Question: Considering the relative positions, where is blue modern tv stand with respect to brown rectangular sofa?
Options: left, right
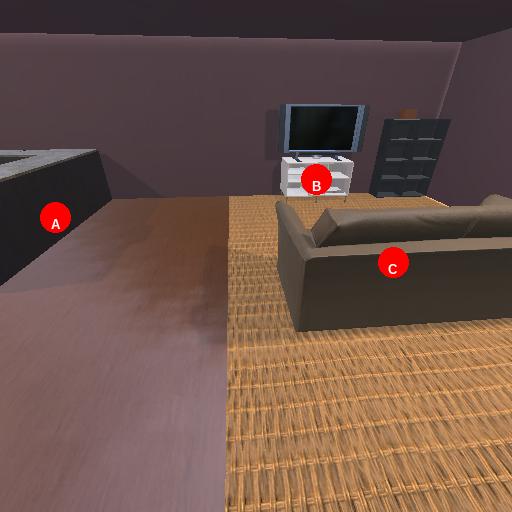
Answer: left